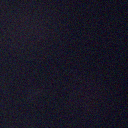
Screen state: off